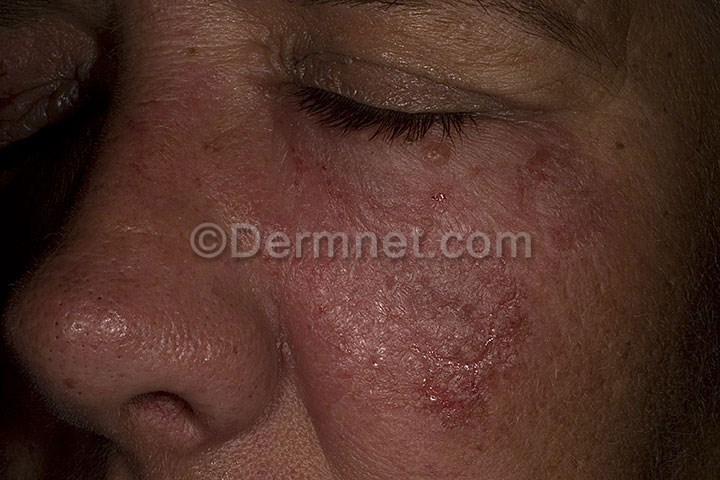
Disease: Eczema Photos